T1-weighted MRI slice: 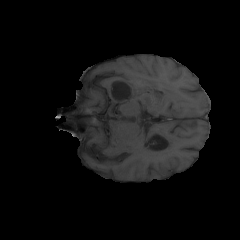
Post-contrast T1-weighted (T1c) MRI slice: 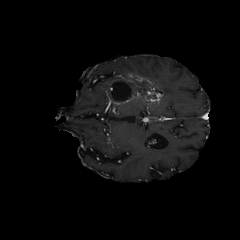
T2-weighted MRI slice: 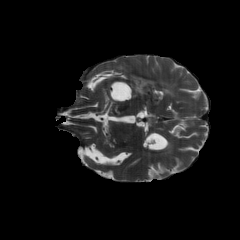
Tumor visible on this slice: yes